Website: walmart
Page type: payment
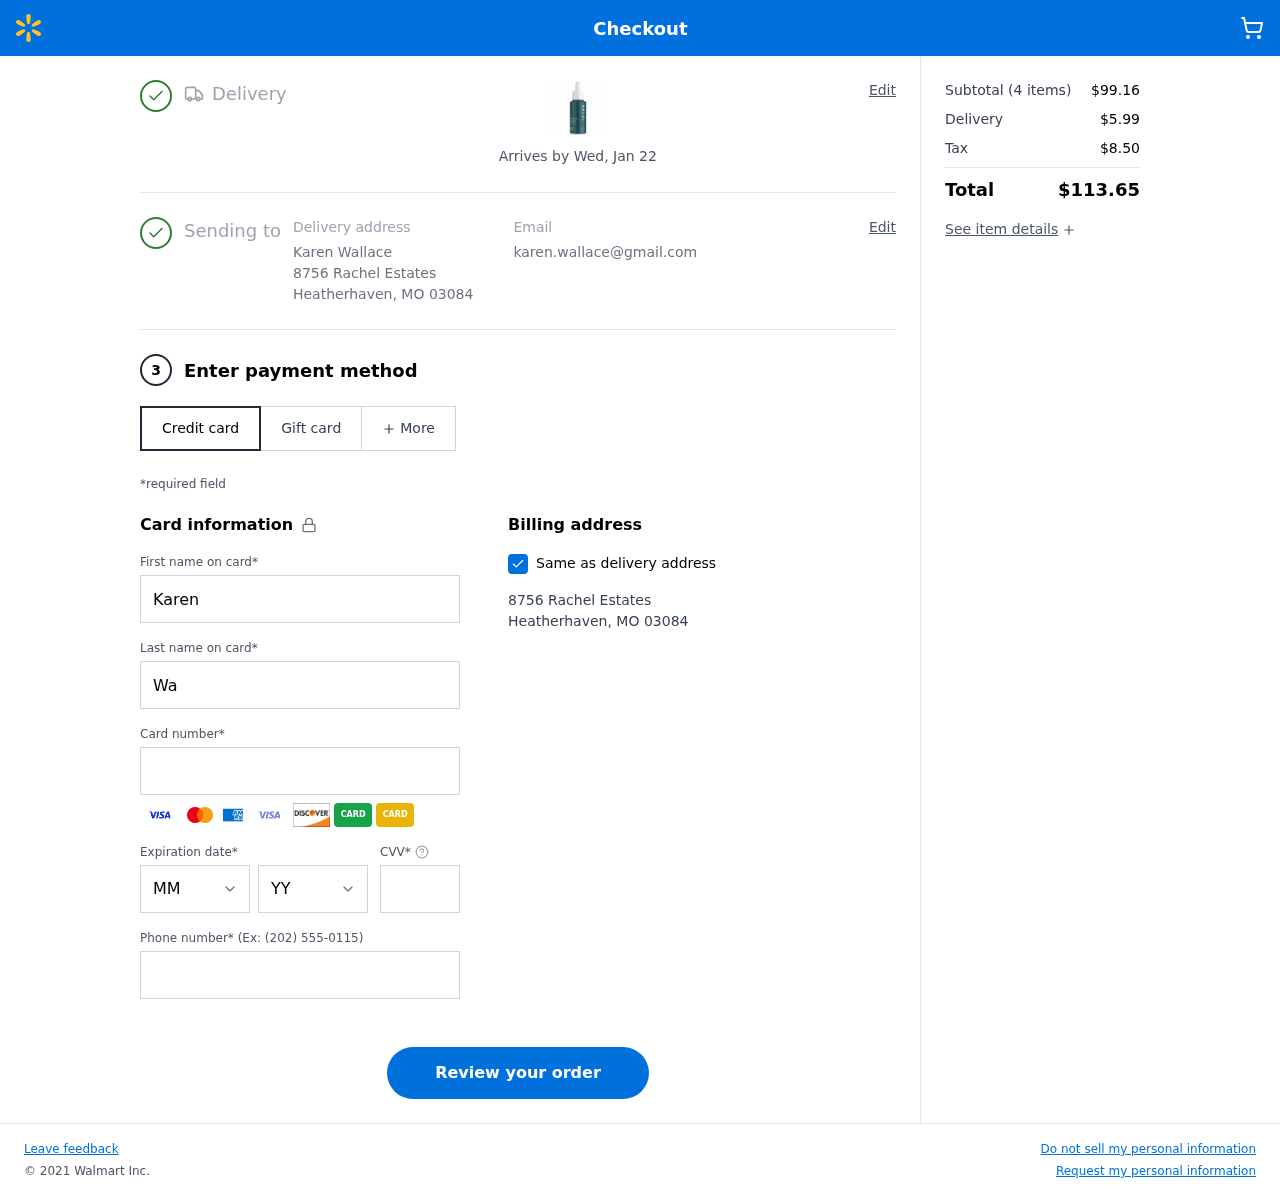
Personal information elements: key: PII_CARD_CVV
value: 749
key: PII_CARD_EXPIRY_MONTH
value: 02
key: PII_CARD_EXPIRY_YEAR
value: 26
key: PII_CARD_NUMBER
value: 6011 0550 5044 9253
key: PII_CITY
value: Heatherhaven
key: PII_EMAIL
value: karen.wallace@gmail.com
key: PII_FIRSTNAME
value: Karen
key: PII_FULLNAME
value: Karen Wallace
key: PII_LASTNAME
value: Wallace
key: PII_PHONE
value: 2894050250
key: PII_POSTCODE
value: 03084
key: PII_STATE_ABBR
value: MO
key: PII_STREET
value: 8756 Rachel Estates
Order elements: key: ORDER_DELIVERY_DATE
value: Arrives by Wed, Jan 22
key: ORDER_NUM_ITEMS
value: (4 items)
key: ORDER_SUBTOTAL
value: $99.16
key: ORDER_SHIPPING_COST
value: $5.99
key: ORDER_TAX
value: $8.50
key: ORDER_TOTAL
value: $113.65